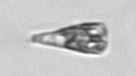
Label: Licmophora